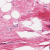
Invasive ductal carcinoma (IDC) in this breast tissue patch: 1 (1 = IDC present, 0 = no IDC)